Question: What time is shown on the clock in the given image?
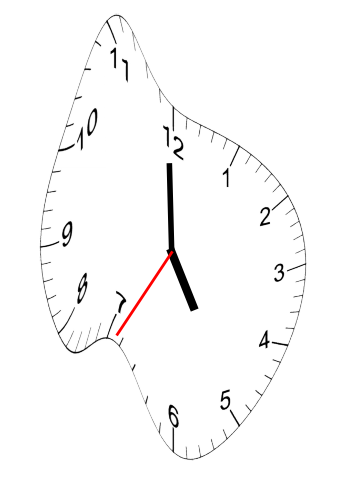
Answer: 04:59:35